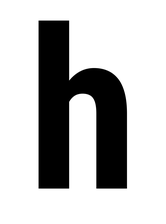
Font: Roboto_Condensed_Bold